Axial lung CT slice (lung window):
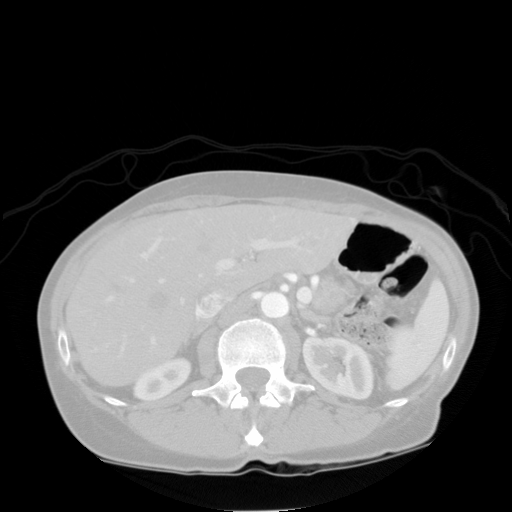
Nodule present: no